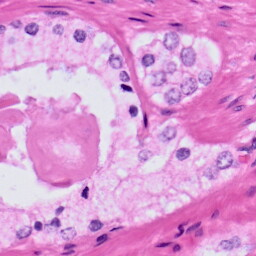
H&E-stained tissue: Prostate